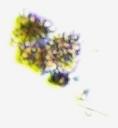
Label: Detritus